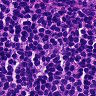
Metastatic tissue present: no